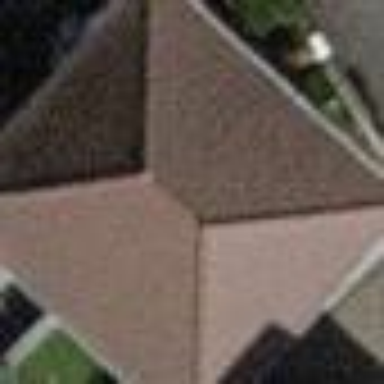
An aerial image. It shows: Carport building.